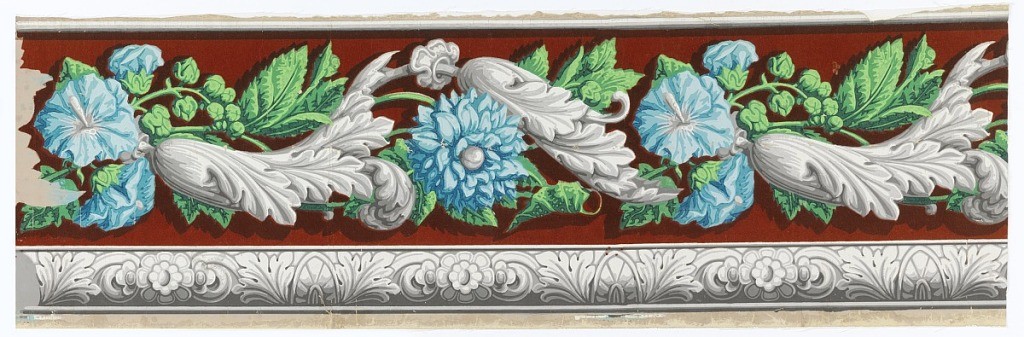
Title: Border
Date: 1825–30
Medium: Block-printed and flocked
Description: Horizontal rectangle. Large blue flowers, with green leaves, intertwined with grisaille acanthus rinceau, on red flock  ground. Foliate and floral band, in grisaille, along bottom.